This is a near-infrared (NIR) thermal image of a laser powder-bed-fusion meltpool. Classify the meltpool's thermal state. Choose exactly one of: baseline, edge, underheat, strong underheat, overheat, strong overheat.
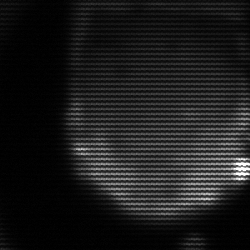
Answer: edge